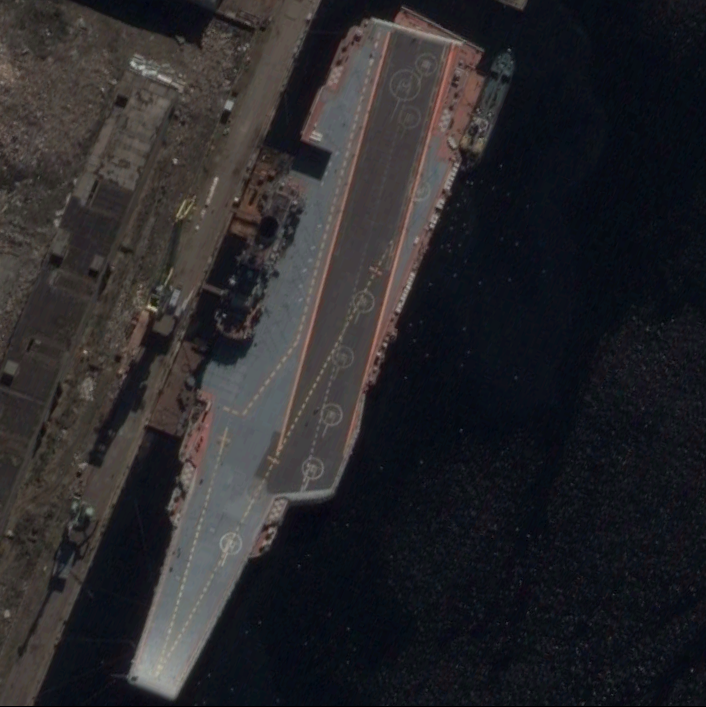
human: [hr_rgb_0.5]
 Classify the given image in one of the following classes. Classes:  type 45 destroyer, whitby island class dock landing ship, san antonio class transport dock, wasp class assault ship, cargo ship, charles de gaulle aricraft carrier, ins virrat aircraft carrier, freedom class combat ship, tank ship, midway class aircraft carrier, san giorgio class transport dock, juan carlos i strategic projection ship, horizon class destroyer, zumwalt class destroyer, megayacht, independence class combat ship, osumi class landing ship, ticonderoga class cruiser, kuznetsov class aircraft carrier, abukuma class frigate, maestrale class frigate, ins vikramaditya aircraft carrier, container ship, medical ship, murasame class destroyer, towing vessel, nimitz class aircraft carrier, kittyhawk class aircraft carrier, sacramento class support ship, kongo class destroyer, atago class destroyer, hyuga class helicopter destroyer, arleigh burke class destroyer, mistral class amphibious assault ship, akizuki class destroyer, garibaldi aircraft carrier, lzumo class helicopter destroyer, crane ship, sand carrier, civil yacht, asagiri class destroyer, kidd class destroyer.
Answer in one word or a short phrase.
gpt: Kuznetsov class aircraft carrier